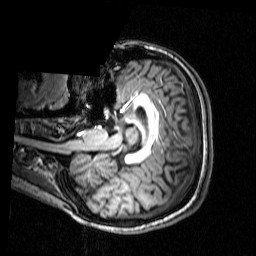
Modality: T1w
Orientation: axial